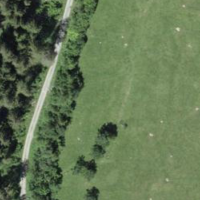
EUNIS habitat code: 32
Species observed at this site:
Platanthera bifolia